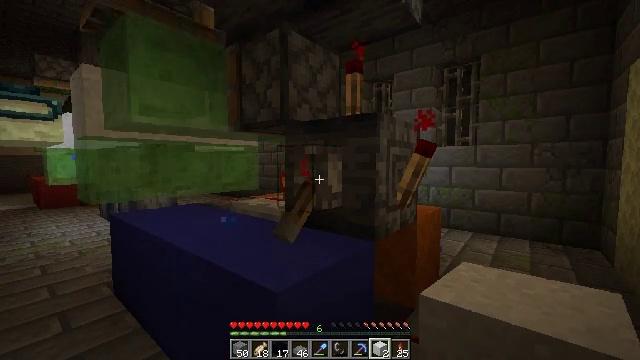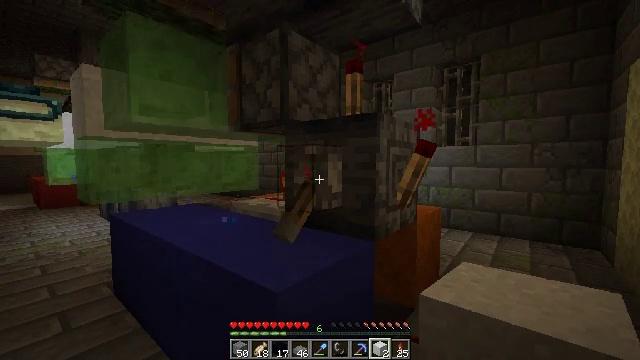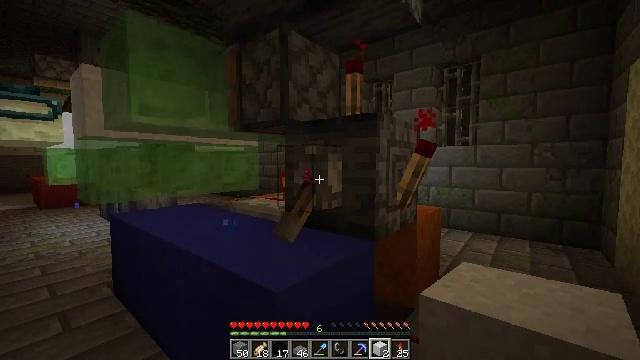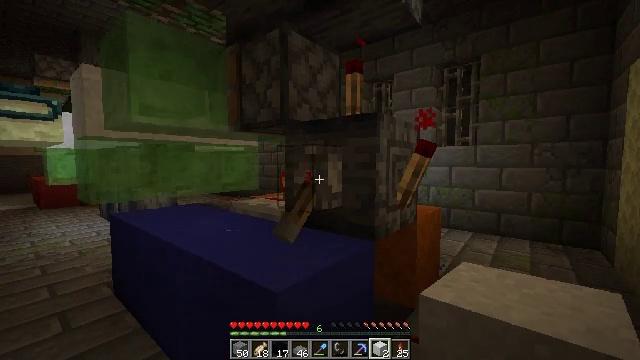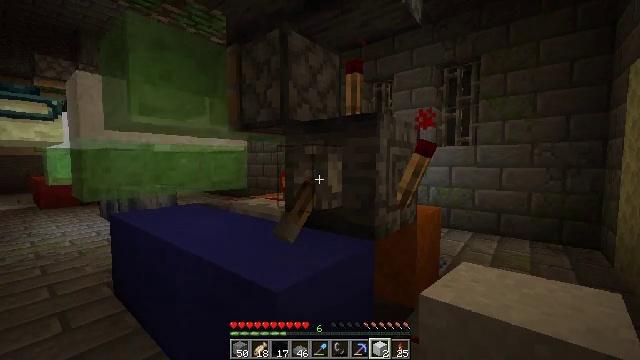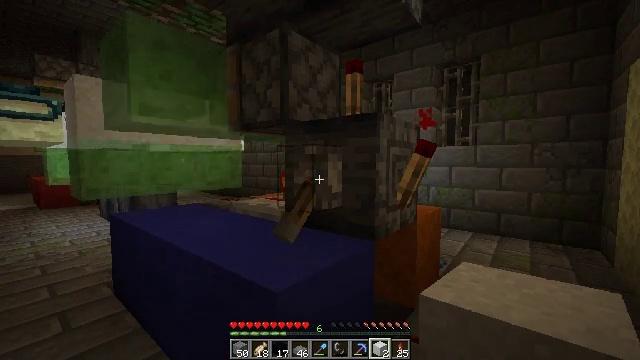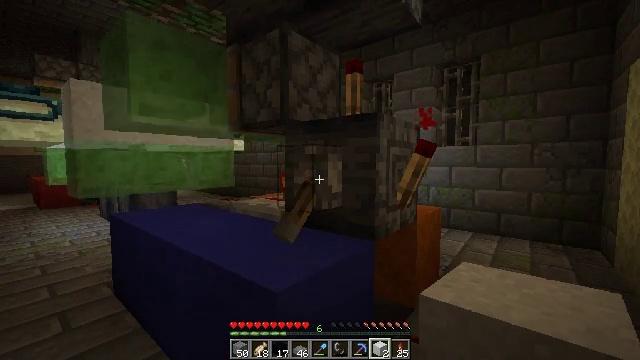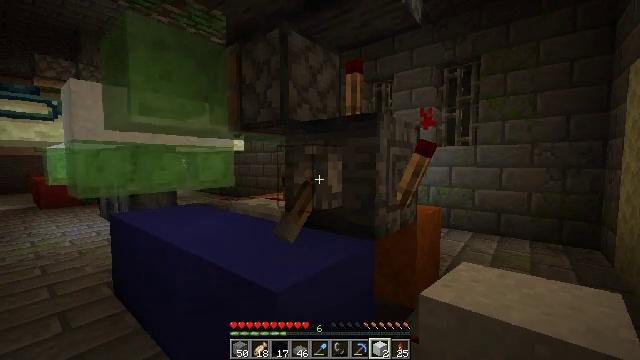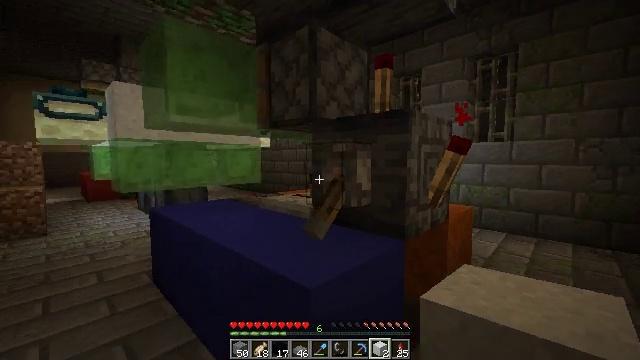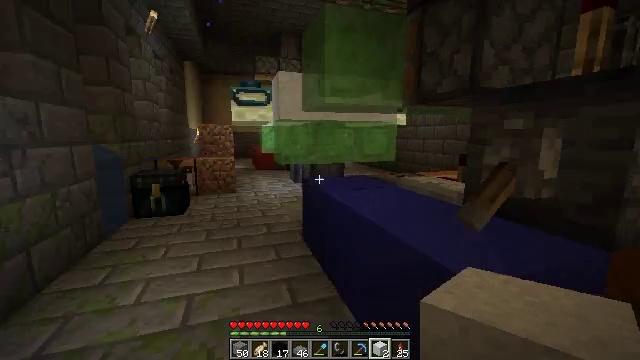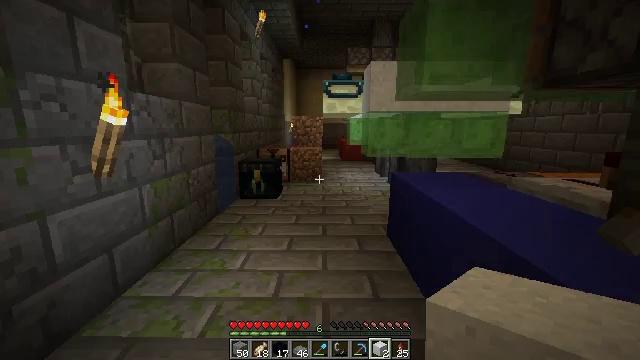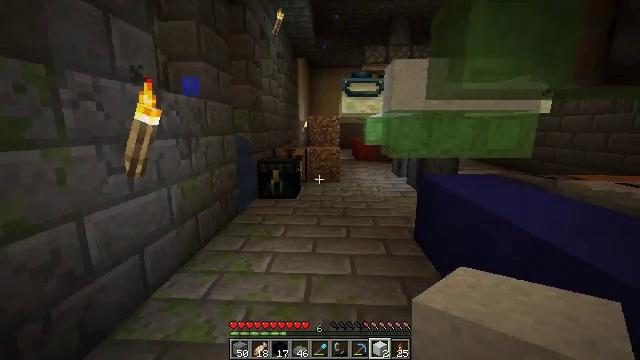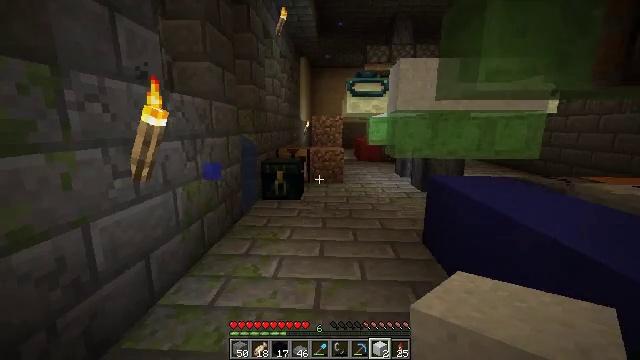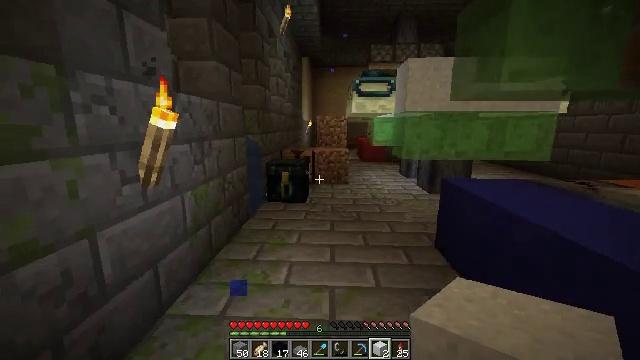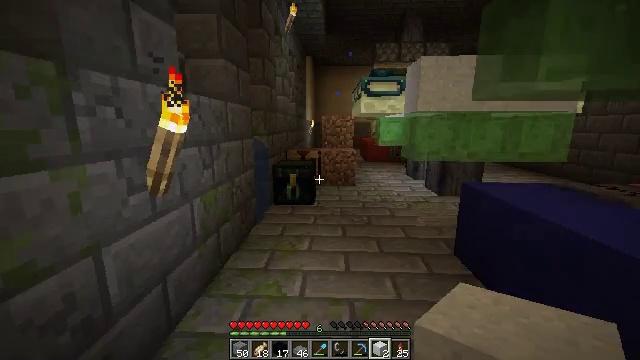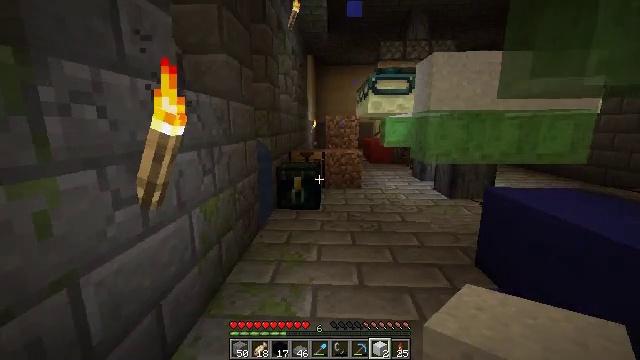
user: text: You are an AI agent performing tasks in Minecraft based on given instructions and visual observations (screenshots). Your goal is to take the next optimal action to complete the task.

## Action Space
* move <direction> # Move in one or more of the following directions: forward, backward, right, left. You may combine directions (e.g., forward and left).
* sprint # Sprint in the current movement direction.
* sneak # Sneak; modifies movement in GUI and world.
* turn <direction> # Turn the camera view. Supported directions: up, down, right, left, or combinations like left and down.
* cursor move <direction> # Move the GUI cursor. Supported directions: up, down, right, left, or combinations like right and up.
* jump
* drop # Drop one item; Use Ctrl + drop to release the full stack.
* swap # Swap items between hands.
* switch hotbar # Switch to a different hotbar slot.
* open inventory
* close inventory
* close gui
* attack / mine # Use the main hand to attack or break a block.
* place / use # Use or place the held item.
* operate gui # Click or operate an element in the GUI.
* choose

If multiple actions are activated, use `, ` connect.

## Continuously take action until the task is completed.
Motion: motion action
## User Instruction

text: Break the white concrete powder block.
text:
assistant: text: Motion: no_op
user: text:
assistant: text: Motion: no_op
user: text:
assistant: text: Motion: no_op
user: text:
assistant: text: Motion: no_op
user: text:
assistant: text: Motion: no_op
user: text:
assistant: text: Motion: no_op
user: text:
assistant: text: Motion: no_op
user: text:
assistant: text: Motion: move left, turn left
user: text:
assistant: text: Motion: move left, turn left and down
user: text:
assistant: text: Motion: move left, turn left and down
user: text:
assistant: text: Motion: move forward and move left, turn left
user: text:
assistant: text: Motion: move forward and move left
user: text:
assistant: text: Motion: move forward and move left
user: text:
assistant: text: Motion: move forward
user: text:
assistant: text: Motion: move forward
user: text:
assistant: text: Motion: move forward
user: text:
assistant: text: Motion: move forward, turn right and up
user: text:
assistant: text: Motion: move forward, turn right
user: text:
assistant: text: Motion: move forward, turn left and up
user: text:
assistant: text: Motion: move forward, turn up
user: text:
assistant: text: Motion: move forward
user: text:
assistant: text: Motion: move forward
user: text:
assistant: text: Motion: move forward, turn right
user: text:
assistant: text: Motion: move forward, turn down
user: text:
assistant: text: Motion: move forward, turn down
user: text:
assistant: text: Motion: move forward
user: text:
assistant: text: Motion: move forward
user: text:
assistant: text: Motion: move forward
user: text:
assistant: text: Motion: move forward
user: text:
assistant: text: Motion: move forward